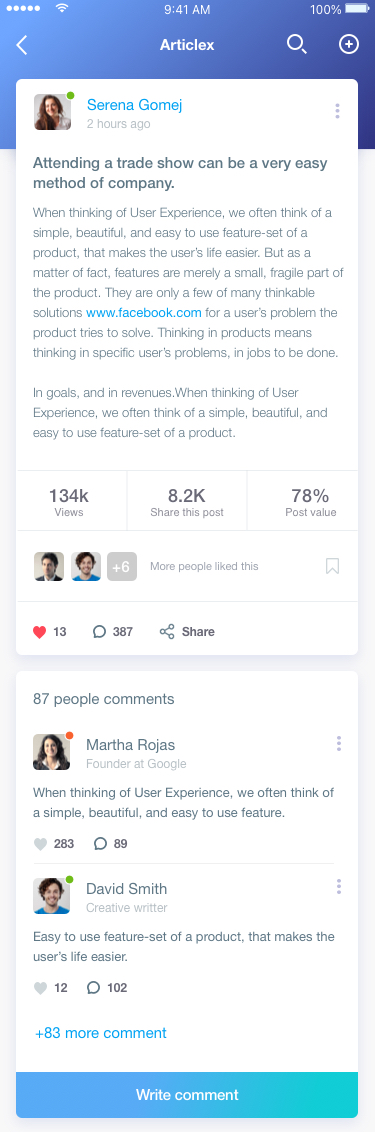
Text in this UI design:
Articlex
Attending a trade show can be a very easy method of company.
When thinking of User Experience, we often think of a simple, beautiful, and easy to use feature-set of a product, that makes the user’s life easier. But as a matter of fact, features are merely a small, fragile part of the product. They are only a few of many thinkable solutions www.facebook.com for a user’s problem the product tries to solve. Thinking in products means thinking in specific user’s problems, in jobs to be done.

In goals, and in revenues.When thinking of User Experience, we often think of a simple, beautiful, and easy to use feature-set of a product.
13
387
Share
134k
Views
78%
Post value
8.2K
Share this post
More people liked this
+6
Serena Gomej
2 hours ago
Write comment
87 people comments
+83 more comment
Martha Rojas
Founder at Google
When thinking of User Experience, we often think of a simple, beautiful, and easy to use feature.
283
89
David Smith
Creative writter
Easy to use feature-set of a product, that makes the user’s life easier.
12
102